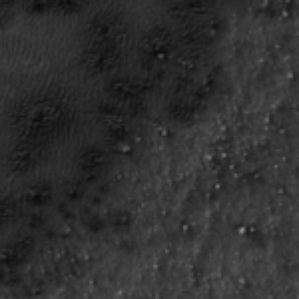
Label: frost